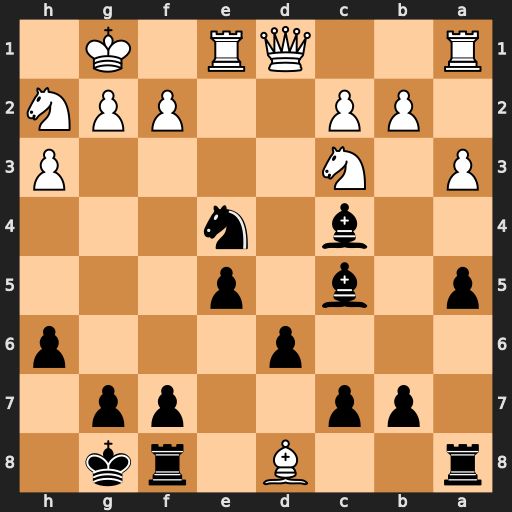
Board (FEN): r2B1rk1/1pp2pp1/3p3p/p1b1p3/2b1n3/P1N4P/1PP2PPN/R2QR1K1
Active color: b
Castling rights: -
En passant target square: -
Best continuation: Bxf2+ Kh1 Ng3#